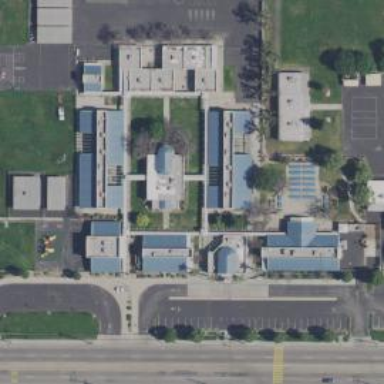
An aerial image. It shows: School.